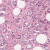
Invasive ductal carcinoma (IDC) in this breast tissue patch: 1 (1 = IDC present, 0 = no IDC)